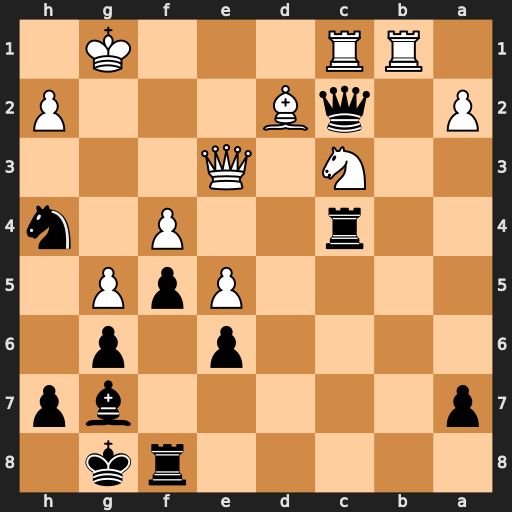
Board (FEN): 5rk1/p5bp/4p1p1/4PpP1/2r2P1n/2N1Q3/P1qB3P/1RR3K1
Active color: b
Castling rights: -
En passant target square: -
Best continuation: Qxd2 Qxd2 Nf3+ Kg2 Nxd2